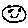
Label: smiley face